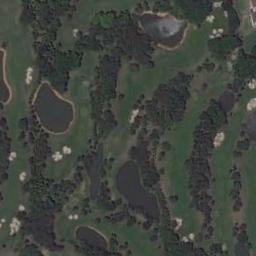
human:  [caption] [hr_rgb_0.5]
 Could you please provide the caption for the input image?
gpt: There are many trees near the golf course .

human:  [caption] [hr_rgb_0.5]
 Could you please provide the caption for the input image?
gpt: There are about 5 or 6 golf bunkers here .

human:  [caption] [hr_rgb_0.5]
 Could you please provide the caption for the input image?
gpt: The golf course has some lakes, Fairways, Barrier trees and sandpits and lots of barrier trees are on both sides of the fairways .

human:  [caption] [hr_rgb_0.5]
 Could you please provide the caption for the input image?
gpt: There are several bunkers and lakes and a few paths and many trees on a large green lawn on the golf course .

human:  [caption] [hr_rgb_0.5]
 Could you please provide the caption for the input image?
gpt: There are many green trees and several lakes on the golf course .